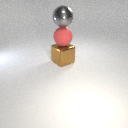
large red rubber sphere above large brown metal cube